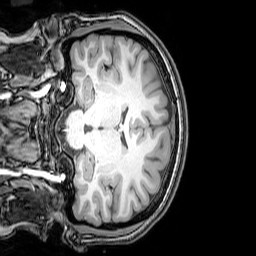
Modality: T1w
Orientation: coronal
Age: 20
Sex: female
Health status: healthy
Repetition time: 0.081 s
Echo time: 0.037 s